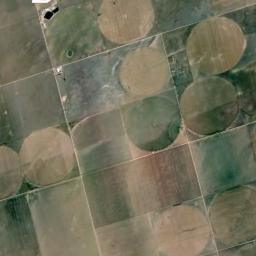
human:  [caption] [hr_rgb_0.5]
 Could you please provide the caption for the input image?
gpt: Several khaki circular farmlands are surrounded by some square farmlands .

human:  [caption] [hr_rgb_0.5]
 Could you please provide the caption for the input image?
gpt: There are some bare circle farmland and green square farmland .

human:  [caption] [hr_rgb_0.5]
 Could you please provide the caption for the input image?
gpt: Dozens of neatly arranged circular farmland mixed with green and tan .

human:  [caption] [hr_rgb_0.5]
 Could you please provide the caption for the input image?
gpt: There are many round blue fields .

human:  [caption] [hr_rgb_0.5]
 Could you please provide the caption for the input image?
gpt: There are several circular farmlands and rectangle farmlands arranged neatly .